Interaction volume radius: 5 \u00c5
Interaction volume height: 20 \u00c5
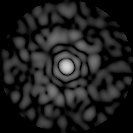
Disorder parameter: 0.8382